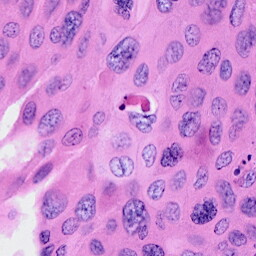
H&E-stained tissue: Cervix